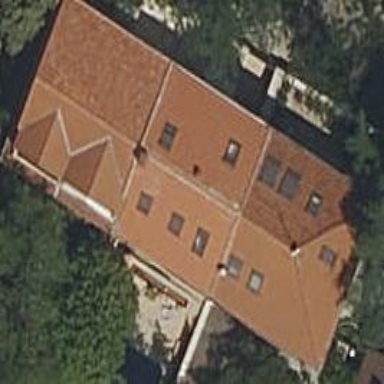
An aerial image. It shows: Terrace building.